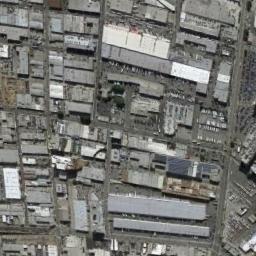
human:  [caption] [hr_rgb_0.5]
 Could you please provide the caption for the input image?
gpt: In an industrial area there are factories and roads, And equipment and items stacked in the open air .

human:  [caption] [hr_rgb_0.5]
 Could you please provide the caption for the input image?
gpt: The industrial area has lots of workshops of different sizes and some roads go through the industrial area .

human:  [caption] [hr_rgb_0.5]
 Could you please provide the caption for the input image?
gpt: Many houses of different shapes are in the industrial area .

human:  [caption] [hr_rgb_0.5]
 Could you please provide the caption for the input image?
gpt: The roofs of industrial buildings are mostly blue .

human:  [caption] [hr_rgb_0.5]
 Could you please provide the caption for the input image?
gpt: There are many gray buildings on the industrial area .